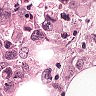
Metastatic tissue present: yes